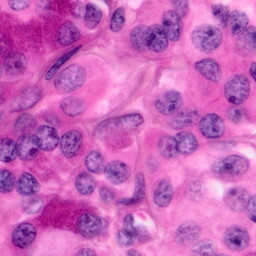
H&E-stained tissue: Pancreatic